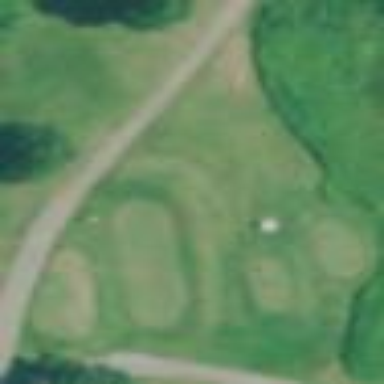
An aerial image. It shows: Rough area on grassy golf course.